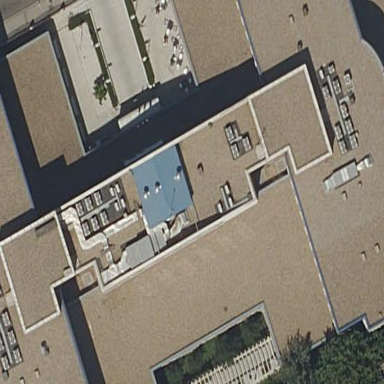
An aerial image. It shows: Office building.